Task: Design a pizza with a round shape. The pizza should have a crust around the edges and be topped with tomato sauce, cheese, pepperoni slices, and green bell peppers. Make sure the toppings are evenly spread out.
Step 283:
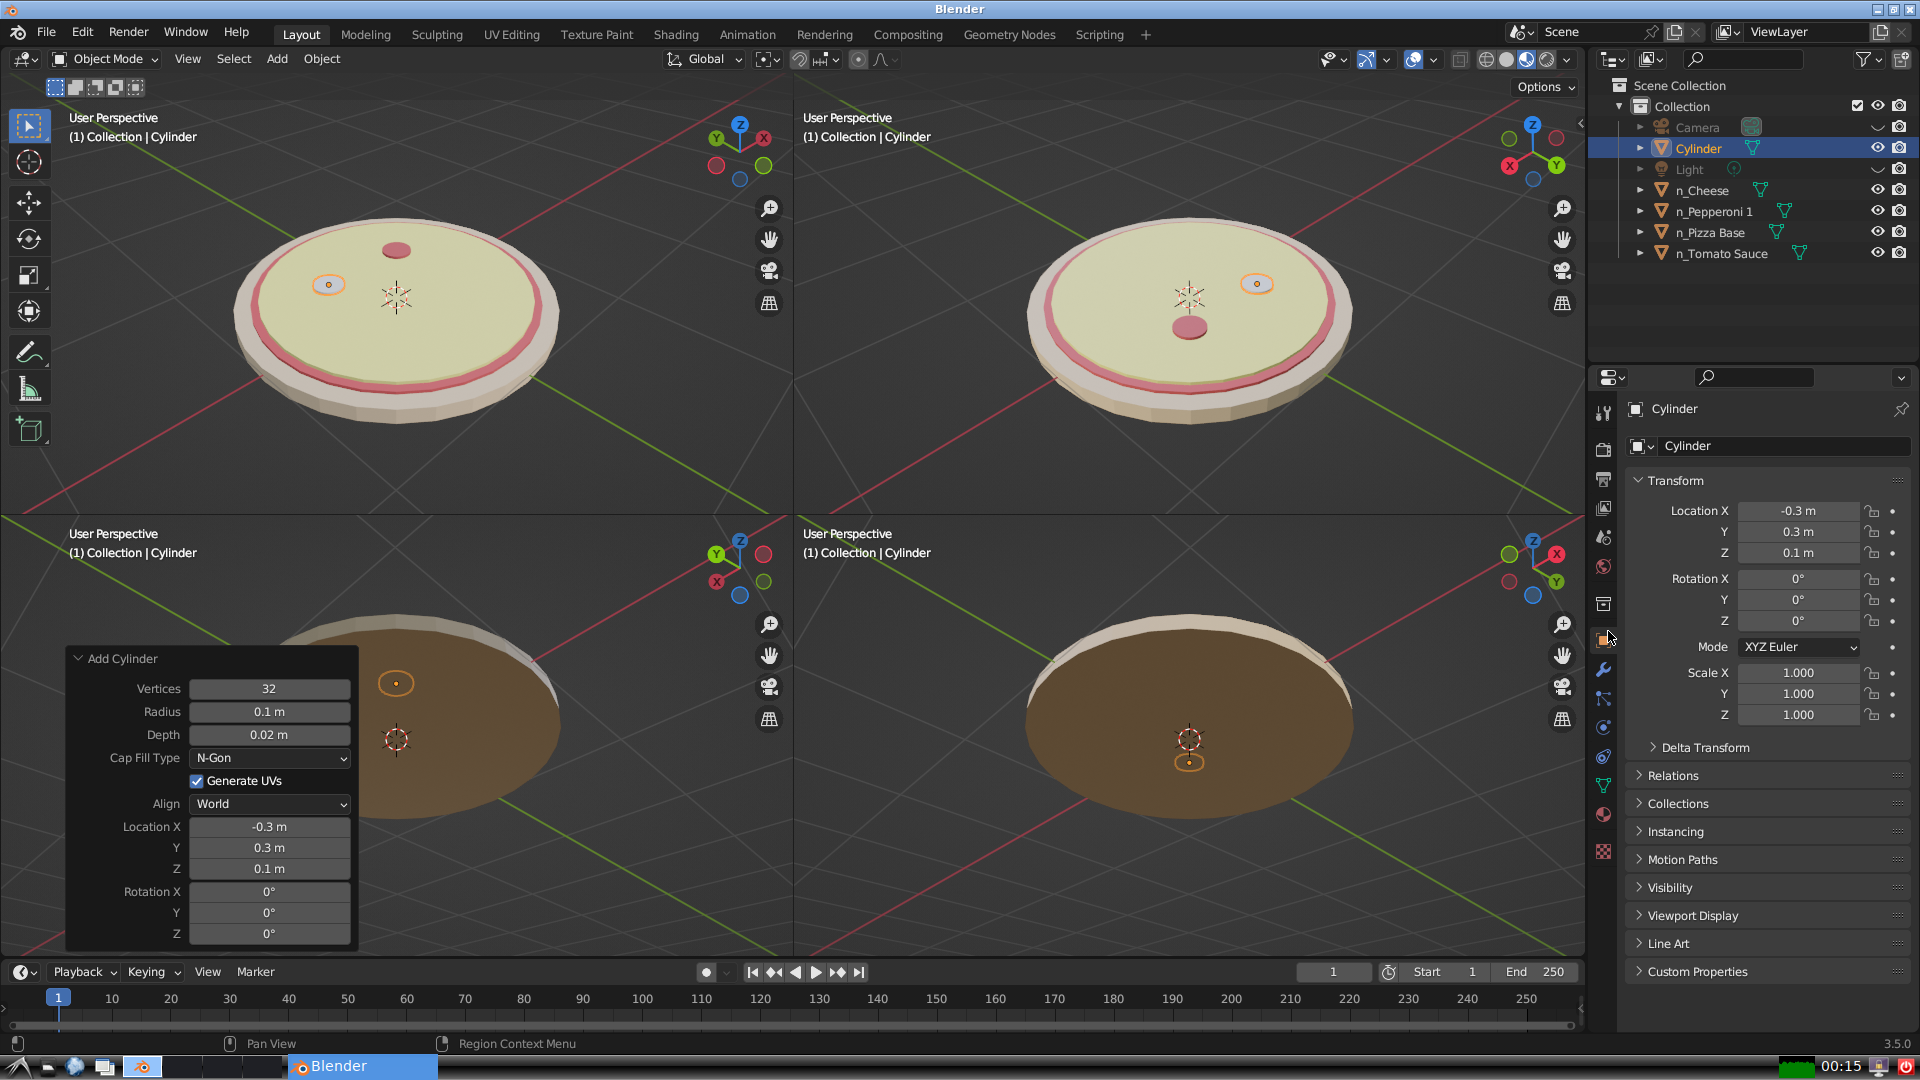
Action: {"mouse_move": [1732, 445]}